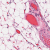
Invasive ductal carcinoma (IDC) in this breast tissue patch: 0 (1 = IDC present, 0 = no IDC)